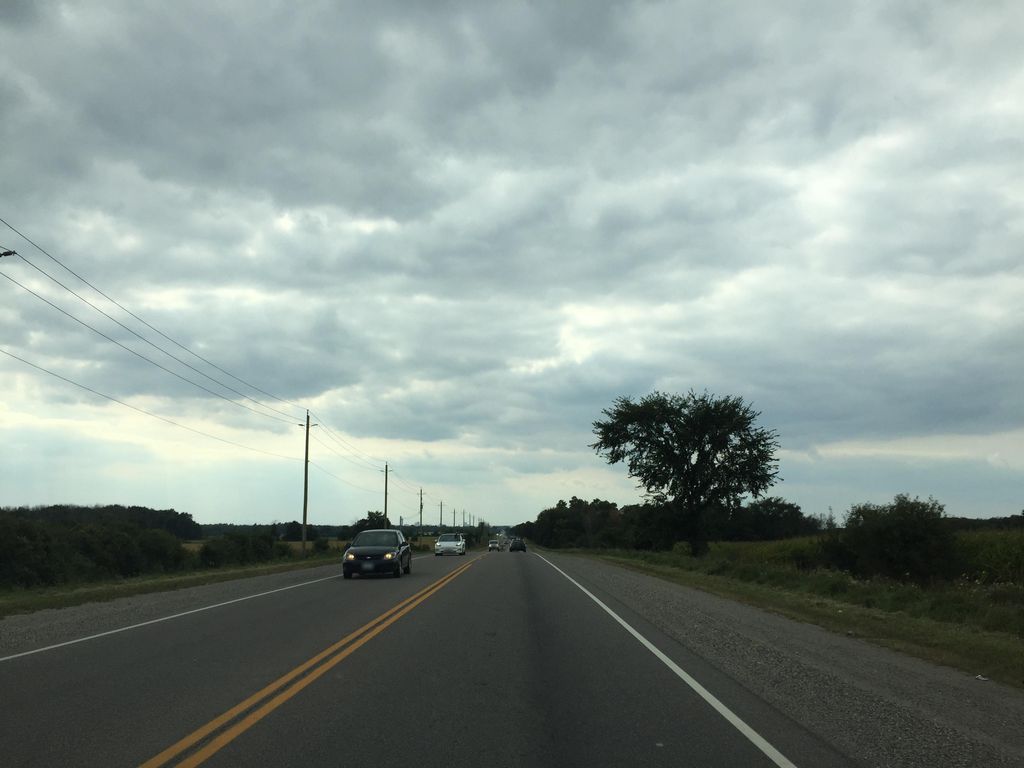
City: kitchener-waterloo